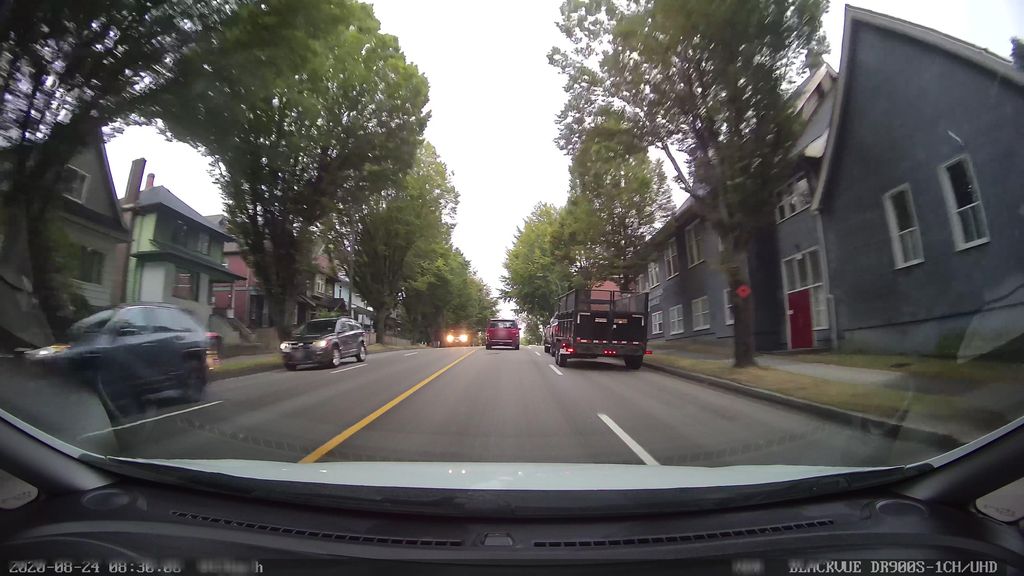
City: vancouver